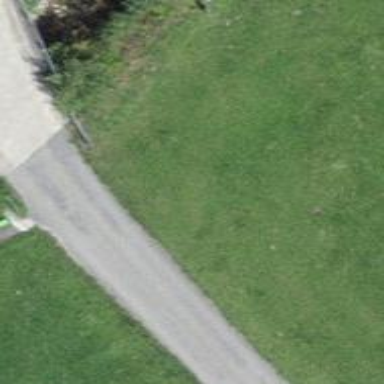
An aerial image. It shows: Emergency access point on the road.